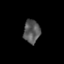
Tissue: prostate
Cell type: T cells
Senescence score: 0.3231
Nuclear area (px): 374
Mean DAPI intensity: 88.23